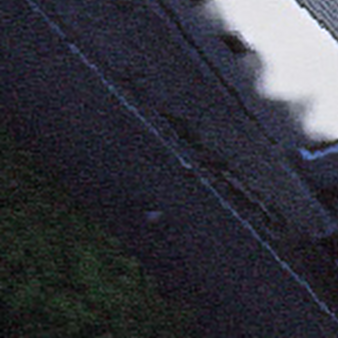
Label: other